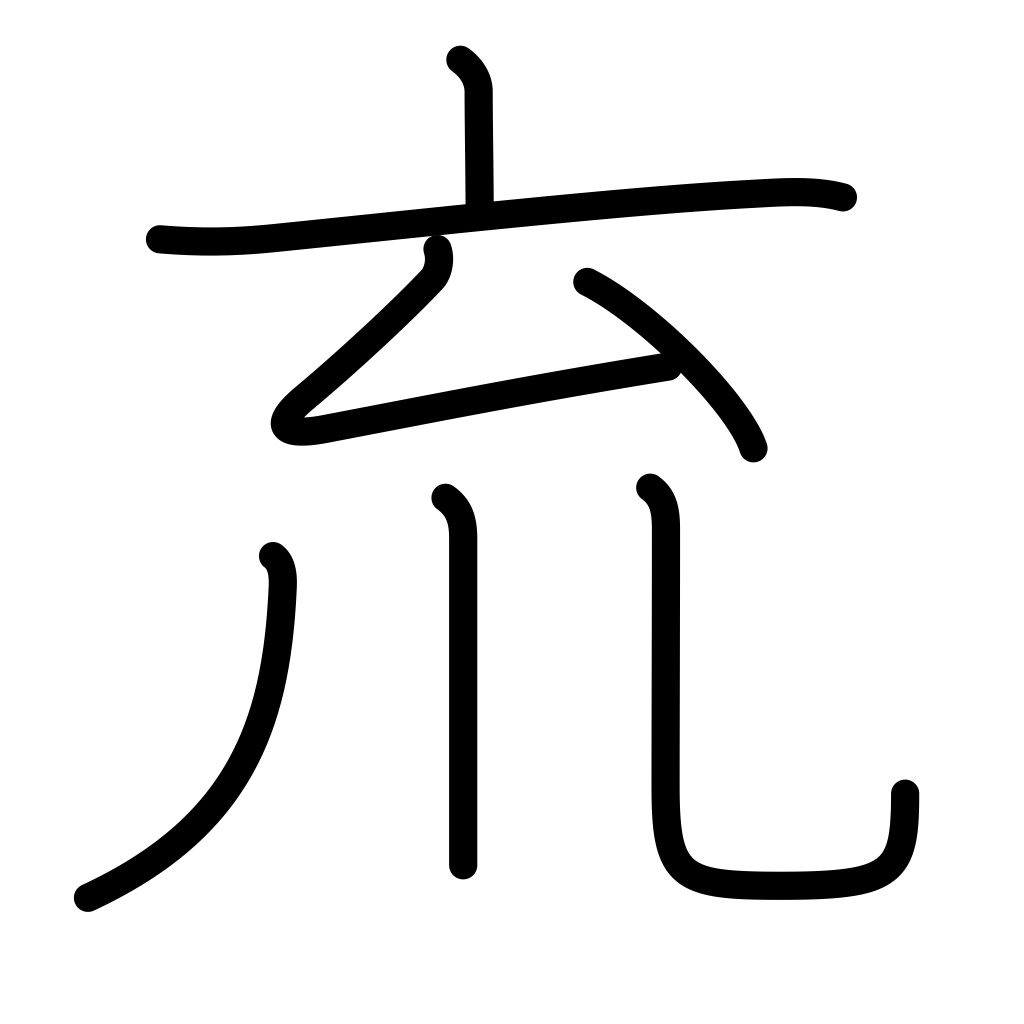
Meaning: a cup with pendants, a pennant, wild, barren, uncultivated